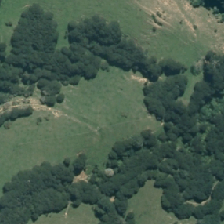
Land cover: high_producing_grassland